Field crop: maize
Growth stage: 2
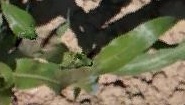
Species: maize